Question: My table looks like as show below
I have a query which counts OrderType data with matching with 'OrderType' Column.Suppose i set variable to 'Delivery' it returns me 2 ,I want if i pass 'All' which is not in column it returns me all the data of full column.Guide me how to get all data .For demo <URL>

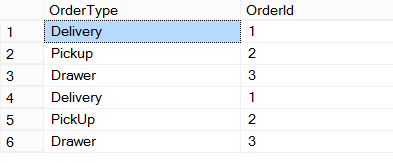
Answer: If you just want to return all the 'OrderType' and 'COUNT' for all records, just add 'OR @argument = 'All'' to your SQL query:
'''
SELECT OrderType, COUNT(OrderType) AS [Count]
FROM [Order]
WHERE OrderType = @argument
OR @argument = 'All'
GROUP BY OrderType
'''
Fiddle: <URL>
If you mean that you'd like to just return one row 'All' with the a sum of everything, though, then it gets to be a little trickier:
'''
SELECT
CASE @argument
WHEN 'All' THEN 'ALL'
ELSE OrderType
END [OrderType],
COUNT(*) AS [Count]
FROM [Order]
WHERE OrderType = @argument
or @argument = 'All'
GROUP BY
CASE @argument
WHEN 'All' THEN 'ALL'
ELSE OrderType
END
'''
Fiddle: <URL>